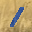
Label: 1